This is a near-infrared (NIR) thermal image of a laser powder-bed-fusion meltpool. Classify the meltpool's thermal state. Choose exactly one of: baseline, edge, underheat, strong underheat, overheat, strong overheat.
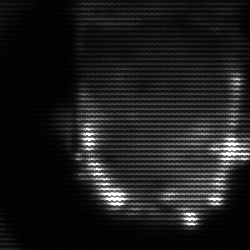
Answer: baseline